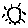
Label: sun